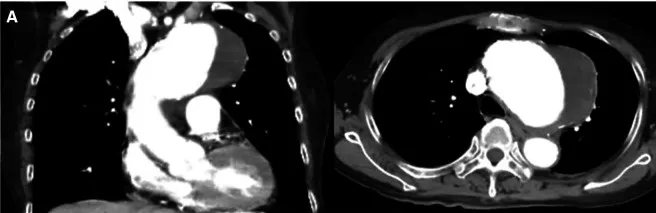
(A) Preoperative image. The computed tomography image shows an enlarged aortic arch with a maximal diameter of 7 cm.
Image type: radiology (ct)